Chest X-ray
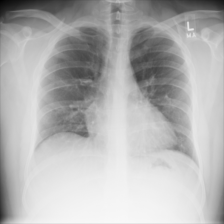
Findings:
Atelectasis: negative
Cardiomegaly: negative
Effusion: negative
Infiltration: negative
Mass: negative
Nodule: negative
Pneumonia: negative
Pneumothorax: negative
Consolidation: negative
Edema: negative
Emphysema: negative
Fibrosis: negative
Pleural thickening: negative
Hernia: negative